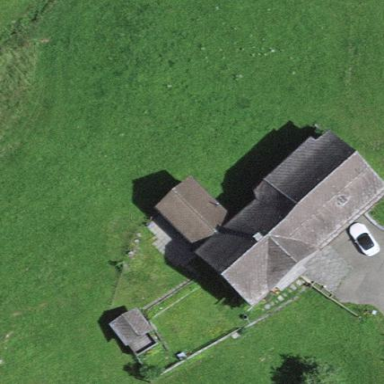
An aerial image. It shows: Detached building with gabled roof.